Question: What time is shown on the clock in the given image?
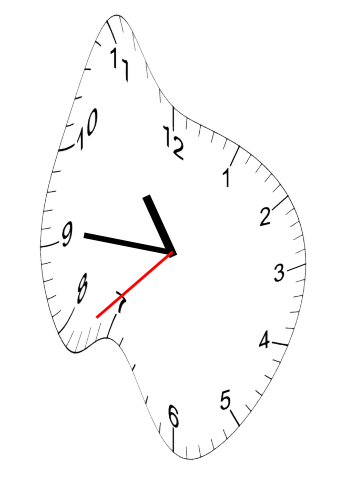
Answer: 10:45:38